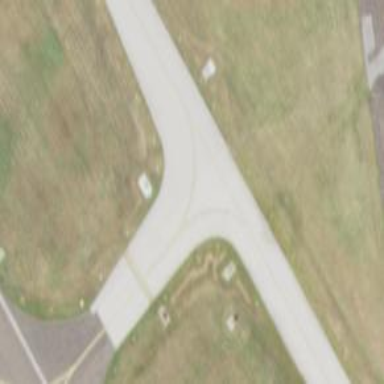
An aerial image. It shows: View of taxiway at the airport.